Question: In the success callback of an ajax request, I get one object, which is an array of objects ('poList'). I want to loop through this list and if the 'status' property is something, then do something.
In the example below, 'response.PoList' is a valid array object with two items in it and 'x' is '0' (in the debugger, I can hover over PoList and it works); however, the 'status' is doesn't exist (i.e., this if statement is always false). What am I doing wrong here
'''
for (var x = 0; x < response.PoList.length; x++) {
if (response.PoList[x].Status == 'Not edited') {
response.PoList[x].StatusNum = 1;
} else {
response.PoList[x].StatusNum = 3
}
}
'''
See screenshot below, I don't think it's a case-sensitivity issue. So, what's highlighted is 'response.PoList' (not just 'response'), 'x' is currently '0', and if I hover over 'Status', I get nothing (no "'undefined'" tooltip or anything)

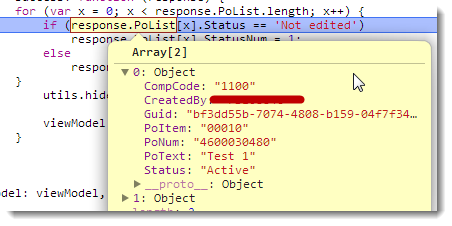
Answer: Your code works as provided - what depends is whether it actually matches your data.
<URL>
I made this example based on your code. If your response object is different, then, yes, you're doing something wrong.
Also, I'd echo <URL>; this could easily be a capitalization issue.
'''
response = {
PoList: [
{
foo: 'bar',
Status: 'edited'
},
{
foo: 'baz',
Status: 'Not edited'
},
{
foo: 'barbar',
Status: 'Not edited'
}
]
};
for (var x = 0; x < response.PoList.length; x++) {
if (response.PoList[x].Status === 'Not edited') {
response.PoList[x].StatusNum = 1;
} else {
response.PoList[x].StatusNum = 3;
}
}
'''